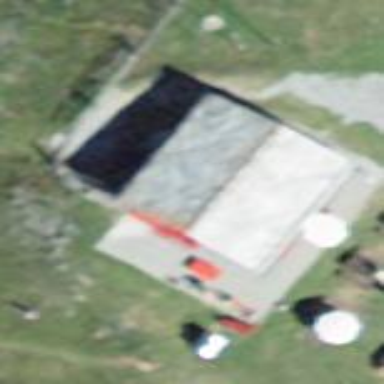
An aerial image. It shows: Kiosk with gabled roof.